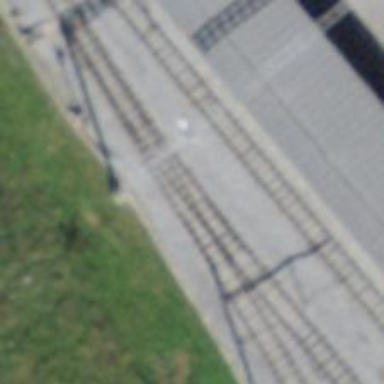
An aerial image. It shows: Narrow-gauge railway siding with electrified contact lines. It has one track.